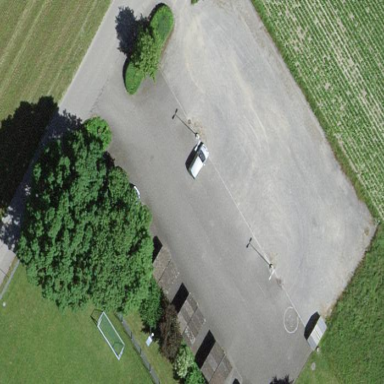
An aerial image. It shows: Parking area with surface.